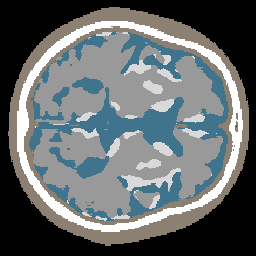
Label: no_lesion